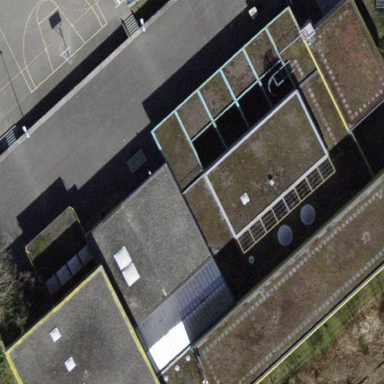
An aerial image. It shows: School building with school amenities.